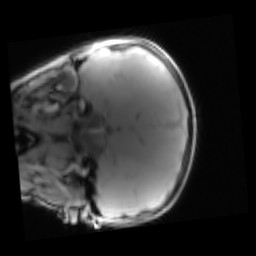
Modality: PDw
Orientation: coronal
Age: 11
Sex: male
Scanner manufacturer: siemens
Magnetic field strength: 3 T
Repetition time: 0.25 s
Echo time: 0.00103 s